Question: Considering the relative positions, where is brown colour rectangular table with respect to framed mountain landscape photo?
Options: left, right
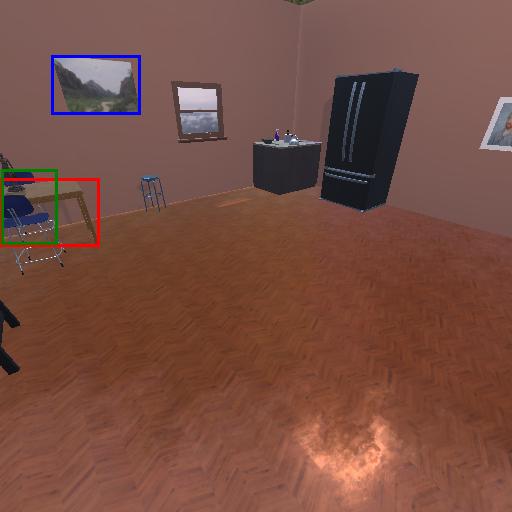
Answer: left